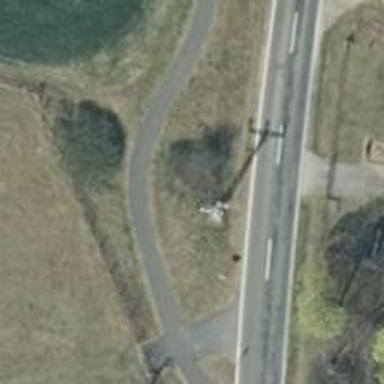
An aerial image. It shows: Power pole.